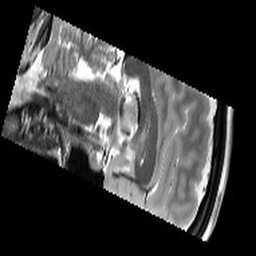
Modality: T2starw
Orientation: sagittal
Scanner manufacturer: siemens
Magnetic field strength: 3 T
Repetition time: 9.86 s
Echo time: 0.05 s